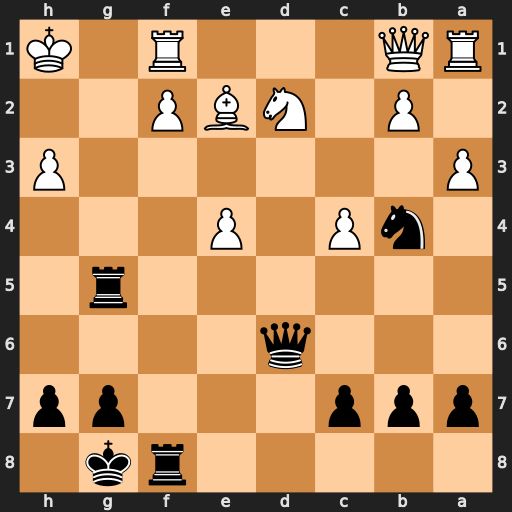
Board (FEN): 5rk1/ppp3pp/3q4/6r1/1nP1P3/P6P/1P1NBP2/RQ3R1K
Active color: b
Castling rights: -
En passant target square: -
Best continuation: Qh6 Kh2 Qh4 Bg4 Rxg4